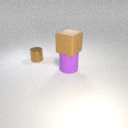
large purple rubber cylinder to the right of small brown metal cylinder